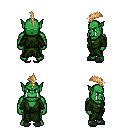
a pixel art fantasy rpg character, male body template, orc, green skin, green robe, white pants, light blonde mohawk hairstyle, gray slippers, four views (front, back, left, right), 2x2 character sprite sheet, small pixel art, hard edges, no anti-aliasing